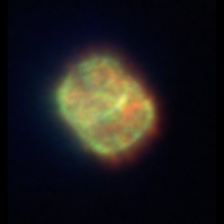
Taxon: Centric
Group: Diatoms